Question: I want to have a canvas which covers the full page (apart from a top area and a left area) as shown in the image below (blue area).
I want to divide the canvas in squares/rectangles (yellow lines) each one with the same height and width in a way that I can add some fixed size rectangle (green rectangles) in the grid. Well, something similar to Windows 7 Desktop grid (or Windows 8 Metro) in which icons are aligned to the grid.
The way I guessed to implement it is:
- - - drawing and dragging green rectangles (let's call them nodes): I'm going to use 'appendTo()' to add a Div for each rectangle, and using jQuery UI to drag them. This is already done. Here is an example: <URL>.

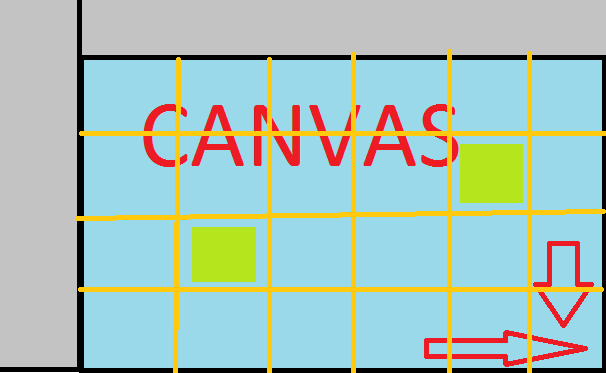
Answer: > Divide a canvas into spaces of same width and height
The first thing you need to determine is you want to divide the space:
1. By a fixed number of columns and rows
2. By a predefined tile width and height.
For the latter you probably want to adjust the size to the closest, but to keep it simple lets stick to the first approach.
# DEMO
Lets say you want a fixed number of tiles:
'''
var columns = 6,
rows = 4;
'''
Then the size of each tile would be:
'''
var tileWidth = canvas.width / columns,
tileHeight = canvas.height / rows;
'''
This number may or may not be a float. If you need integer only values you simple round them:
'''
var tileWidth = Math.round(canvas.width / columns),
tileHeight = Math.round(canvas.height / rows);
'''
Now you can use indexes to determine the position for each tile:
'''
var x = xIndex * tileWidth,
y = yIndex * tileHeight;
'''
This x and y can be used directly to set the position of a tile.
If you want to "snap" the tiles you need to use the mouse position relative to canvas:
'''
canvas.onmousemove = function(e) {
/// adjust mouse position to be relative to canvas
var rect = canvas.getBoundingClientRect(),
mx = e.clientX - rect.left,
my = e.clientY - rect.top,
/// get index from mouse position
xIndex = Math.round(mx / tileWidth),
yIndex = Math.round(my / tileHeight);
/// calculate x and y based on previous formula
}
'''
You may want to snap from the center of the tile and not the corner. Just subtract half the tile width and height from the mouse position to achieve that.
'''
xIndex = Math.round((mx - tileWidth * 0.5) / tileWidth);
yIndex = Math.round((my - tileHeight * 0.5) / tileHeight);
'''
You may want to check the index bounds (xIndex >= 0 && xIndex < columns etc.)